Question: I have a gradient that covers the whole background of my layout. However when I close the software keyboard it takes about 1 second for the gradient to resize to full height. This produces the white background you see in the picture below.
I thought of doing something like
'''
android:windowSoftInputMode="adjustPan"
'''
however this would be bad practice because a big part of the list view would be hidden under the keyboard. The gradient:
'''
<?xml version="1.0" encoding="utf-8"?>
<shape xmlns:android="http://schemas.android.com/apk/res/android"
android:shape="rectangle"
android:useLevel="false" >
<gradient
android:startColor="#0d2d70"
android:endColor="#007dbc"
android:useLevel="false"
android:type="linear"
android:angle="45" />
</shape>
'''
The layout:
'''
<RelativeLayout xmlns:android="http://schemas.android.com/apk/res/android"
android:layout_width="fill_parent"
android:layout_height="fill_parent"
android:background="@drawable/gradient"
android:padding="20dp" >
<!-- input field is here -->
<ListView
android:id="@android:id/list"
android:layout_width="match_parent"
android:layout_height="wrap_content"
android:layout_below="@+id/input_licence"
android:divider="#FFFFFF"
android:dividerHeight="1dp"
android:padding="5dp"
android:scrollbarStyle="outsideOverlay" >
</ListView>
</RelativeLayout>
'''
Any ideas how to prevent the white space?

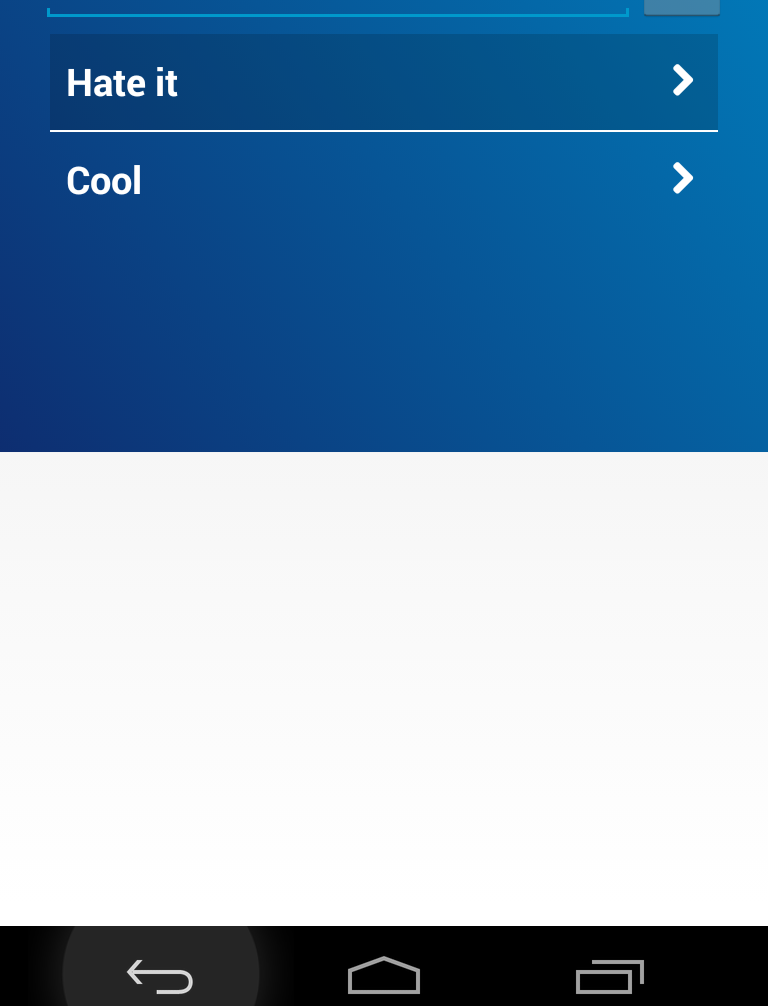
Answer: I've solved my problem. Instead of setting the background drawable for every activity, I set it in styles.xml like this
'''
<style name="AppTheme" parent="AppBaseTheme">
<item name="android:windowBackground">@drawable/gradient</item>
</style>
'''
The white space disappears.